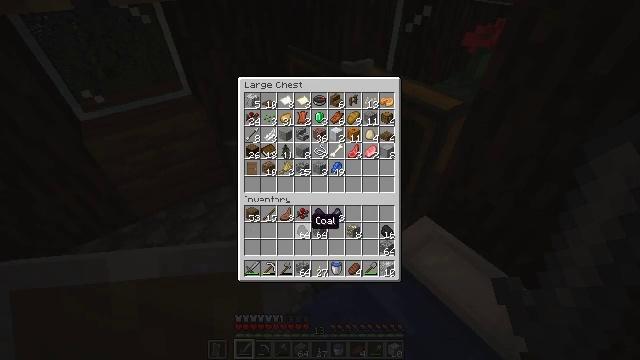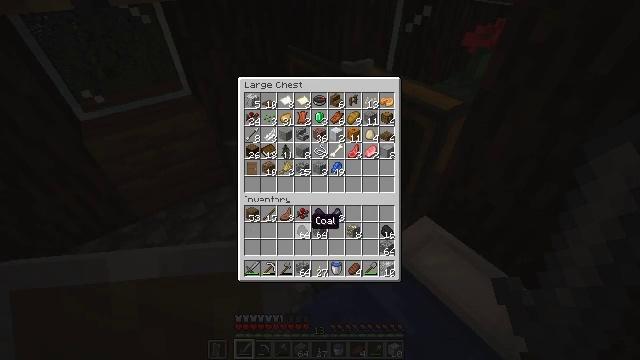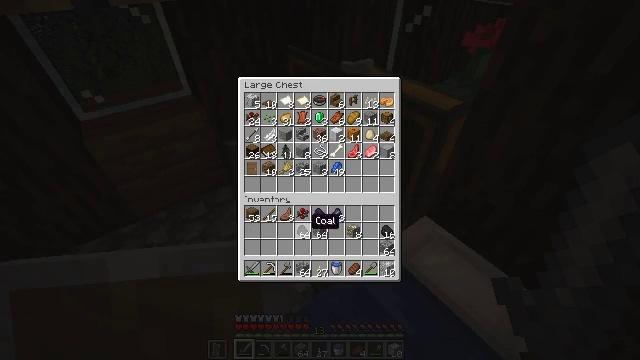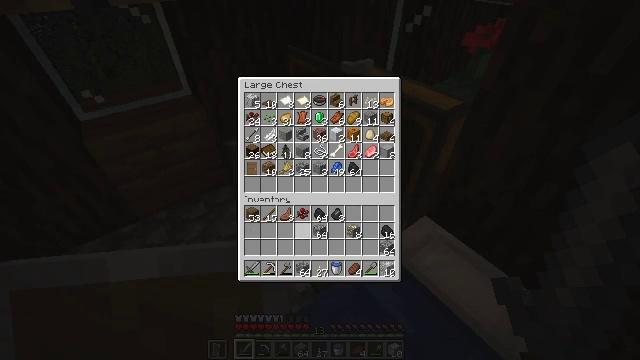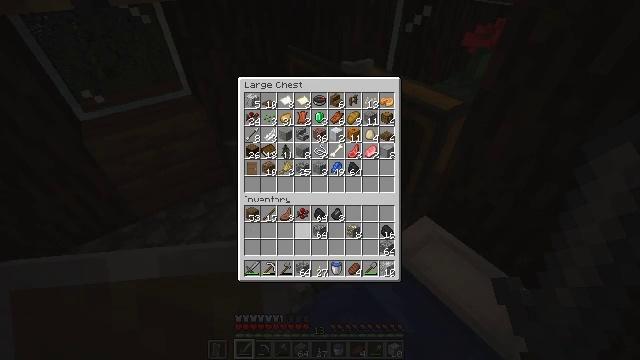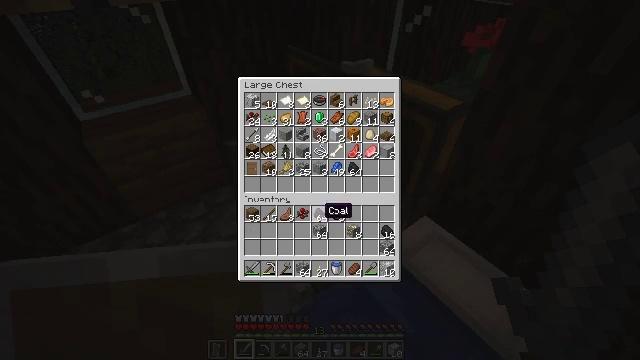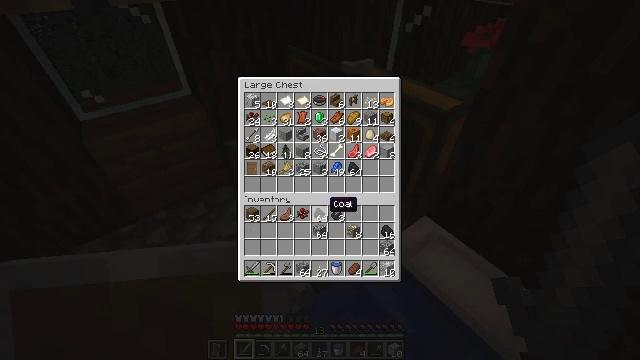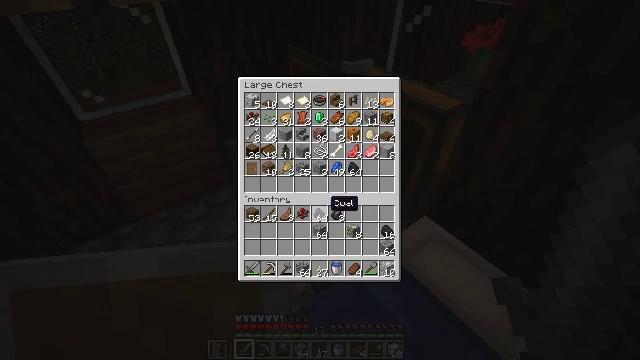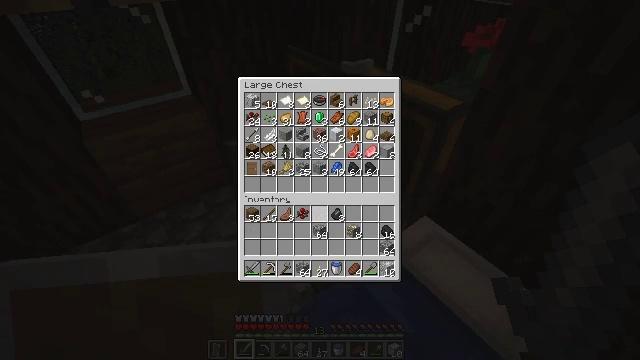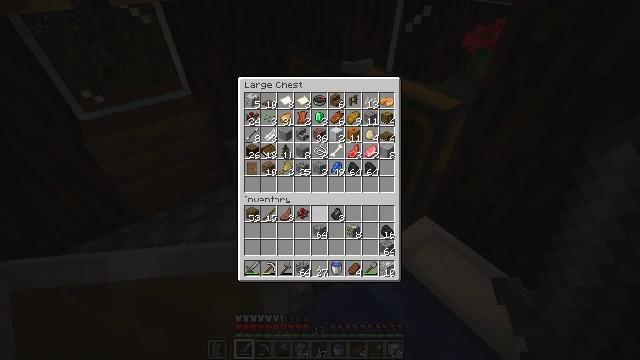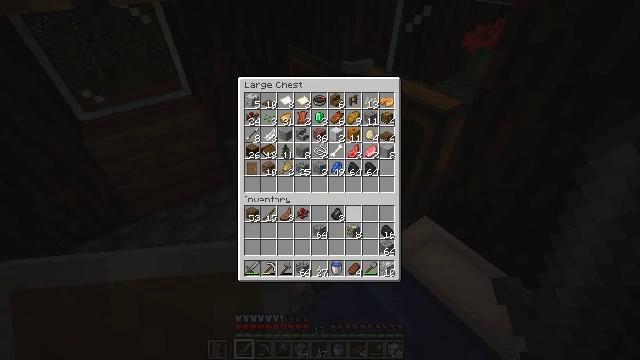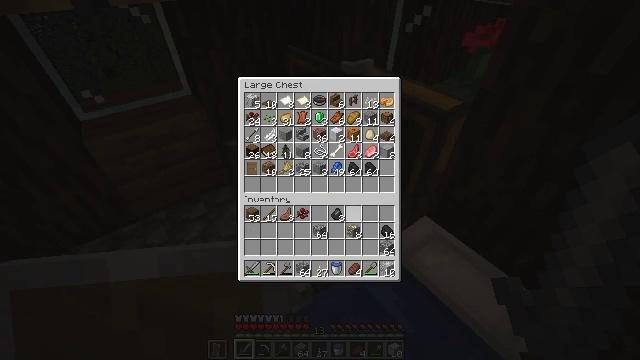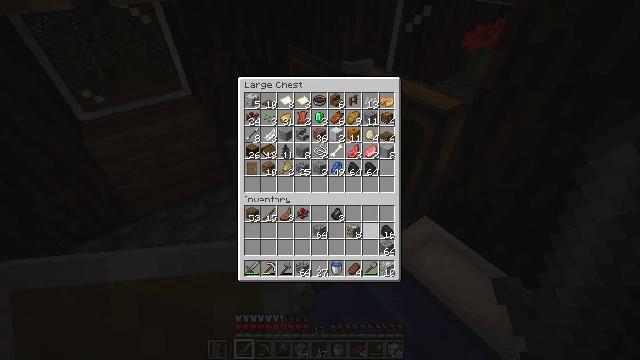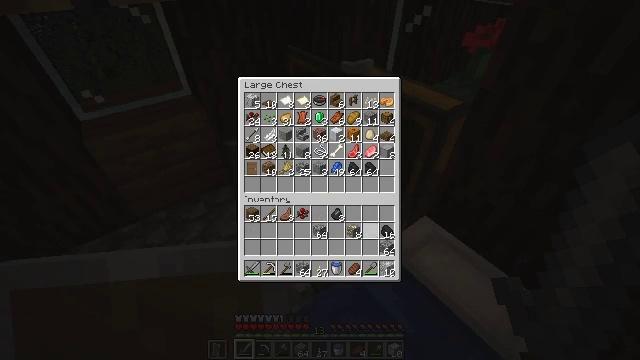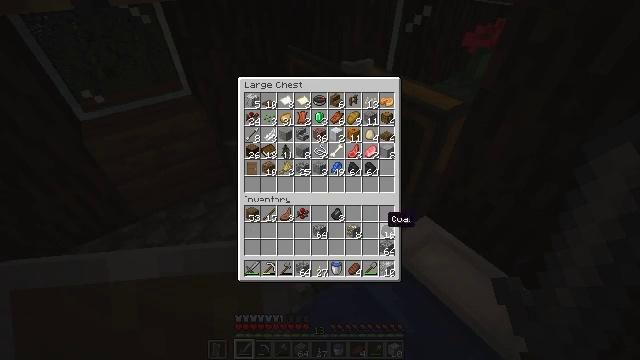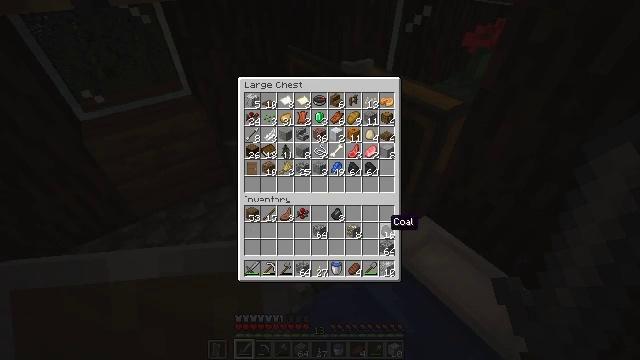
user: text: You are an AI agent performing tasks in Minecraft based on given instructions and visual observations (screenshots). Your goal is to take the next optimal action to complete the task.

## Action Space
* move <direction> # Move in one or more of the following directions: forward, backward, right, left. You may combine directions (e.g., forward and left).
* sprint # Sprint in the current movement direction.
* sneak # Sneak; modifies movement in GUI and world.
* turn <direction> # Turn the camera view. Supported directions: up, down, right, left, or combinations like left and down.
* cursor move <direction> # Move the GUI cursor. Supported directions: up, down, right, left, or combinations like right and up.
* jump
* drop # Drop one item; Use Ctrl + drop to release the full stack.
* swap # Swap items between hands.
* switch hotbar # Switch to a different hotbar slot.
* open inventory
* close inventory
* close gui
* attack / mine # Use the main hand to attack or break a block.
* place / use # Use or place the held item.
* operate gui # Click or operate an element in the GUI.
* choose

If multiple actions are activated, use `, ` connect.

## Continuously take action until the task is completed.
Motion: motion action
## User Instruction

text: Craft a cobblestone wall.
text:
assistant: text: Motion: sneak
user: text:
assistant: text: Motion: sneak
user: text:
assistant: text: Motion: sneak, operate gui
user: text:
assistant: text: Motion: sneak, operate gui
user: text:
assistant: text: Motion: sneak, cursor move right and up
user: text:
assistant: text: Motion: sneak, cursor move up
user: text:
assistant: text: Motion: sneak
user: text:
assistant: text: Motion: sneak, operate gui
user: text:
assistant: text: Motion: sneak, operate gui
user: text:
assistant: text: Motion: sneak, cursor move right
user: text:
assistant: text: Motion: sneak, cursor move right
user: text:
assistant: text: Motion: cursor move right
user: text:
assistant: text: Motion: no_op
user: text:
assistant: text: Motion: no_op
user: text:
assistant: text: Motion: no_op
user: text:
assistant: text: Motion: no_op
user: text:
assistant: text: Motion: no_op
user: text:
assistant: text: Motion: no_op
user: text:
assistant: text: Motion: operate gui
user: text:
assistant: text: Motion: operate gui
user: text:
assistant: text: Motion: operate gui
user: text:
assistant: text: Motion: cursor move left and up
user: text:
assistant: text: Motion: cursor move up
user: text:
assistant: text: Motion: cursor move up
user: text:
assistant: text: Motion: cursor move up
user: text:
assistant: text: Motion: no_op
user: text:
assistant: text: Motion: no_op
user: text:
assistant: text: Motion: cursor move left and down
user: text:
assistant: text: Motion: cursor move left and down
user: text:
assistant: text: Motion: cursor move left and down